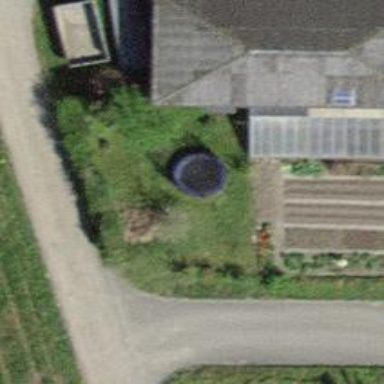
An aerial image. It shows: Shed building.